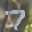
Label: 7